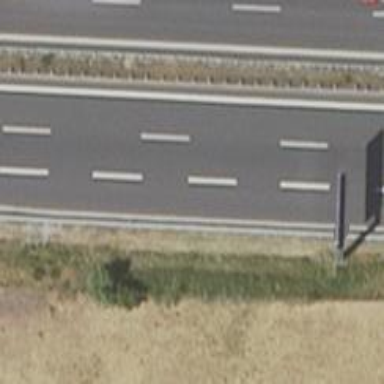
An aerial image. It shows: Asphalt motorway.